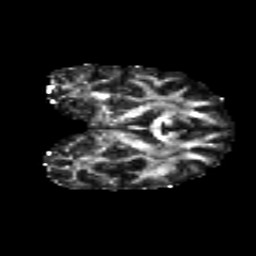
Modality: FA
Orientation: coronal
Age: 23
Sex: female
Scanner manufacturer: siemens
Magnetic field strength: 3 T
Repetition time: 8.8 s
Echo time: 0.085 s